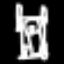
Label: bed